Question: I'd like to be able to create an arbitrary input for into a standard <URL>. Instead of an animation running for 1 second, I want for instance the input to be a coordinate from user touch input. This way I could for instance create a circle motion of object A when the position in the circular motion is defined by a linear input on slide A.
Crude illustration:

Now I'm thinking this could be achieved with defining the translation animation in XML just as with regular animations under /res/anim, but overriding the time input to come from a user input control instead. It minght also be done with a custom interpolator, I'm not sure. I don't what a set start and end time of the animation, in any case.
Anyone have any suggestions on how to achieve this?
edit: To further answer a couple of the comments: Think if it as the user slides/drags the blue dot. No interpolation between the input occurs. As soon as the user lifts the finger, the "animation" stops.
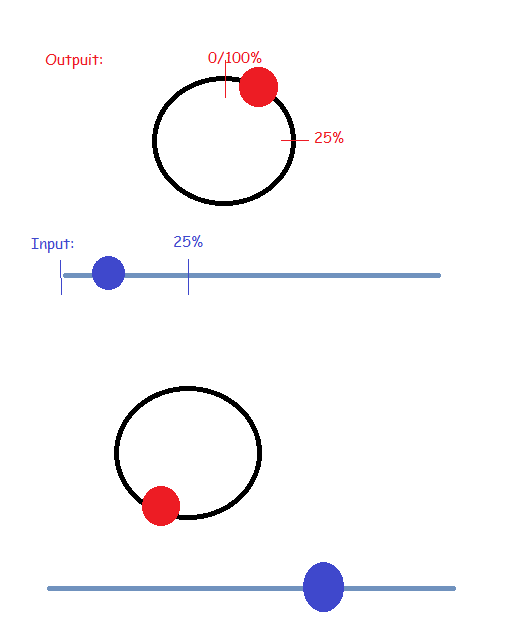
Answer: If I understand correctly you need some sort of 'rigging' - Defining a movement of one element as a function of another. In your case this function needs to transform the the linear position into a circular position.
There is no animation involved - When the user moves the blue circle, the red one is moved accordingly.
You should register for callbacks for the blue circle movement (i.e. onTouchEvent, or a seekBar's on change, depending on how you implement your 'bar'). Then you calculate the new position of the red circle and then you put it there.
Here's a simple working example of a custom view that draws two circles according to a given percentValue. I tested using s simple SeekBar and it works:
'''
public class CanvasView extends View {
private int centerX = 0;
private int centerY = 0;
private int radius = 0;
private final int handleRadius = 25;
private final Paint circlePaint = new Paint();
private final Paint handlePaint = new Paint();
private float percentValue = 0f;
public CanvasView(Context context, AttributeSet attrs, int defStyle) {
super(context, attrs, defStyle);
init();
}
public CanvasView(Context context, AttributeSet attrs) {
super(context, attrs);
init();
}
public CanvasView(Context context) {
super(context);
init();
}
private void init() {
circlePaint.setColor(Color.BLACK);
handlePaint.setColor(Color.RED);
}
// Call this whenever the value of that linear bar is changed - so when the user moves his finger etc.
public void setValue(float percentage) {
this.percentValue = percentage;
invalidate();
}
@Override
protected void onDraw(Canvas canvas) {
super.onDraw(canvas);
// this is the main circle
canvas.drawCircle(centerX, centerY, radius, circlePaint);
// calculate the angle based on the percentage of the linear movement (substracting (pi/2) so the zero value is on top)
double angle = (percentValue / 100) * (2 * Math.PI) - Math.PI / 2;
// sin and cos to calculate the position of the smaller circle - the 'handle'
float handleX = centerX + (float) (radius * Math.cos(angle));
float handleY = centerY + (float) (radius * Math.sin(angle));
// drawing the circle
canvas.drawCircle(handleX, handleY, handleRadius, handlePaint);
}
@Override
protected void onSizeChanged(int w, int h, int oldw, int oldh) {
super.onSizeChanged(w, h, oldw, oldh);
// choose whatever values you want here, based on the view's size:
centerX = w / 2;
centerY = h / 2;
radius = w / 3;
}
}
'''